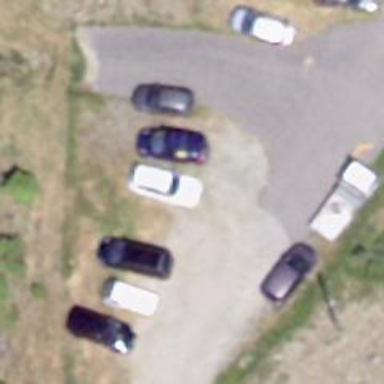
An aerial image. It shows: Parking area.